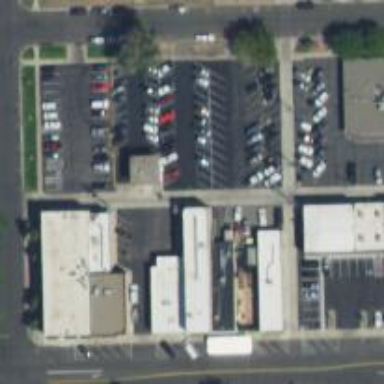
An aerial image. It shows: Parking space.